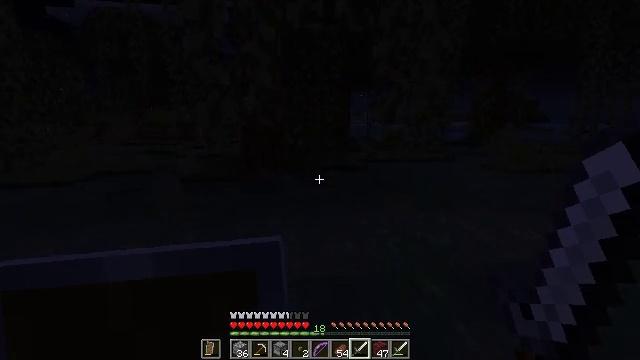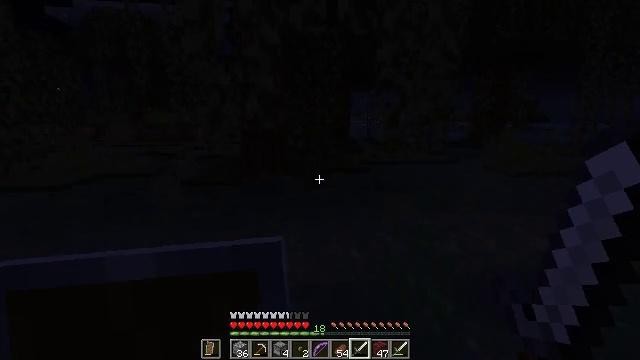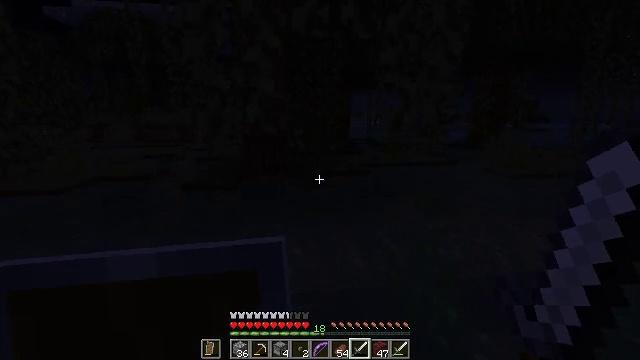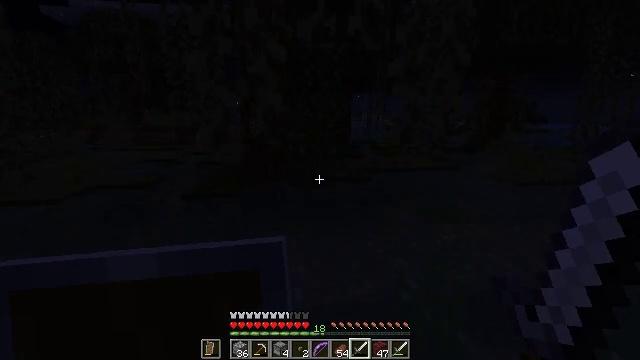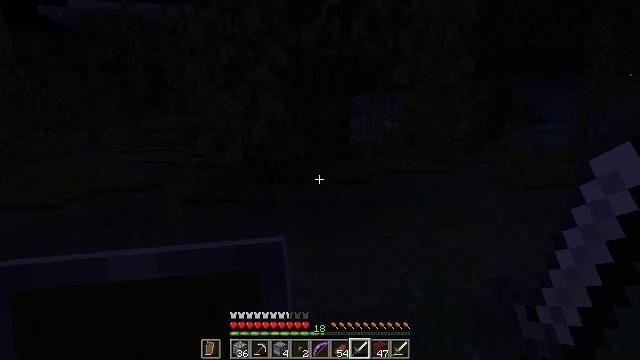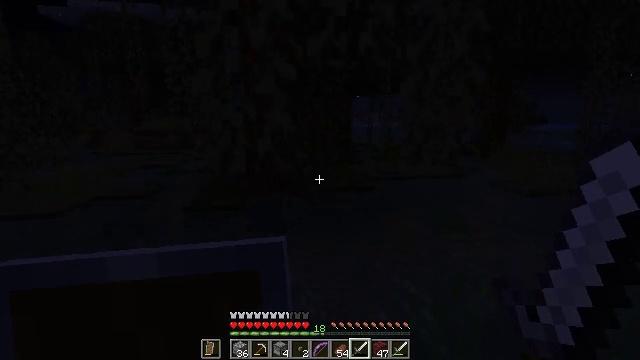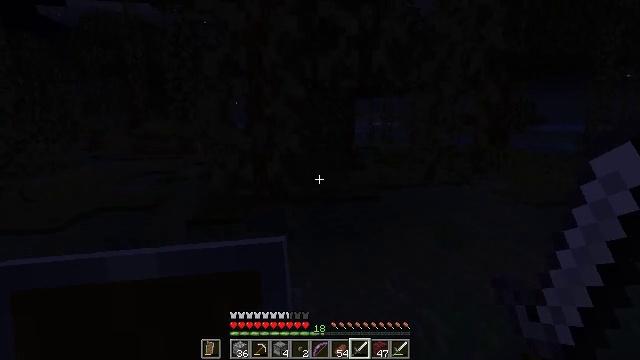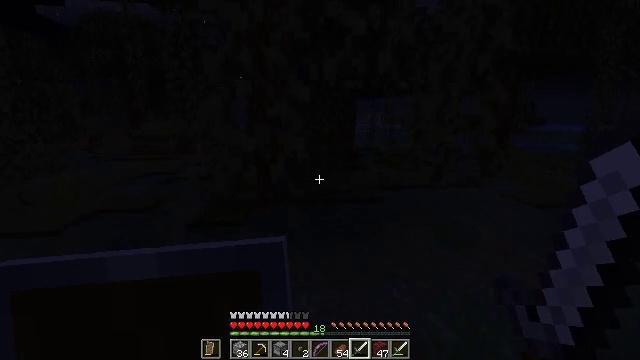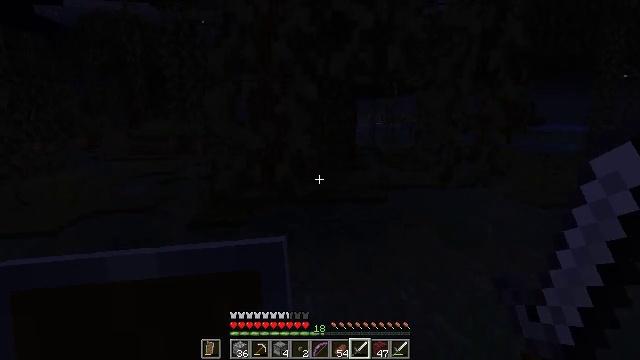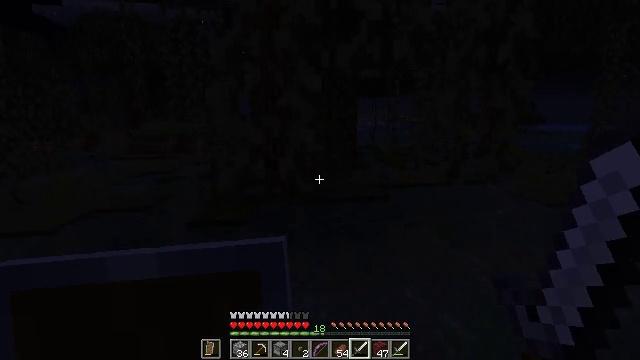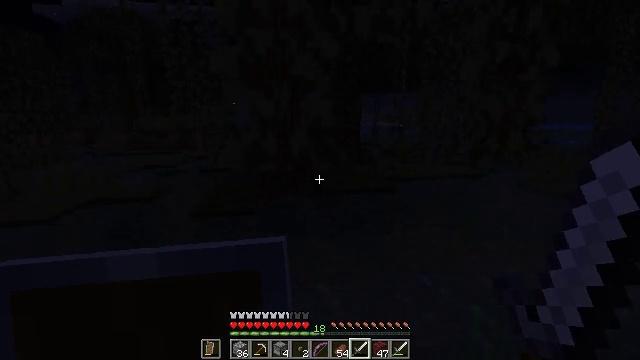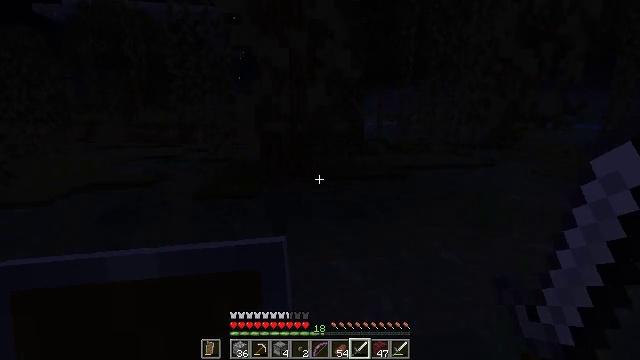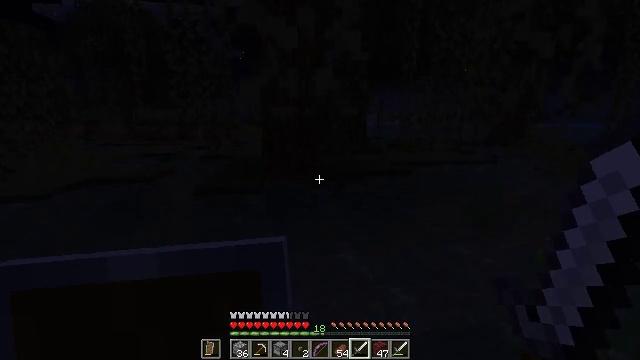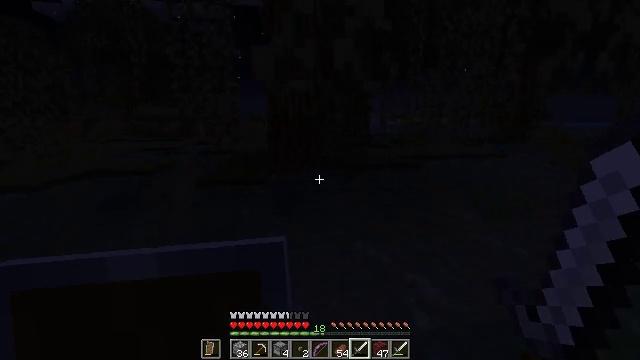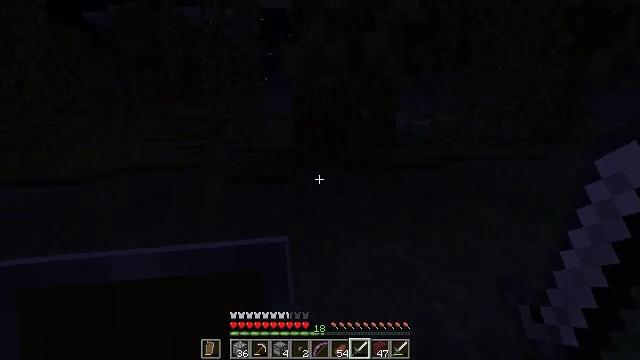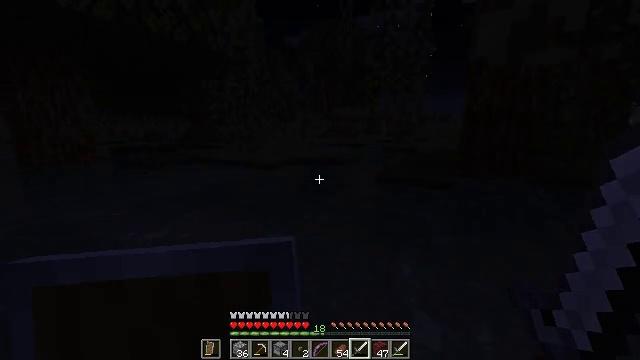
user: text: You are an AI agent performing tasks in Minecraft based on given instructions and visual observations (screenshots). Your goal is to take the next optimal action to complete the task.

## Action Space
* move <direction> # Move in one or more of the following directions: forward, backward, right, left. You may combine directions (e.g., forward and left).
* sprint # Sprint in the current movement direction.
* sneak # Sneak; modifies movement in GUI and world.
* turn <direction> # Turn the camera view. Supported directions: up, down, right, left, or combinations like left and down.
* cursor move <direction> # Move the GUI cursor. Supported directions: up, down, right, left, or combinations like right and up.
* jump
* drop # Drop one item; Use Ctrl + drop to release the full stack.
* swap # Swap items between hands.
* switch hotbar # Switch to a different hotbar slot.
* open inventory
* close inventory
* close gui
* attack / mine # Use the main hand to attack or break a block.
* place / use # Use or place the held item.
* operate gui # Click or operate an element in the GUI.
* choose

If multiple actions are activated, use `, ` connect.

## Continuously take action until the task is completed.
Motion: motion action
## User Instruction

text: Hunt mobs.
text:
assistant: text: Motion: move forward and move left, jump
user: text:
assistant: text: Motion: move forward and move left, jump
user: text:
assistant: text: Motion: move forward and move left, jump
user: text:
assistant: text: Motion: move forward and move left, jump
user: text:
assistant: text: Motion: move forward and move left, jump
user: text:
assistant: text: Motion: move forward and move left, jump
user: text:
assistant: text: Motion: move forward and move left, jump
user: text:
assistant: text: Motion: move forward and move left, jump
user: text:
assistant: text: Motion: move forward and move left, jump
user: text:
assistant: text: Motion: move forward and move left, jump
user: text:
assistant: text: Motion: move forward and move left, jump
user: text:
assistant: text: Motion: move forward and move left, jump
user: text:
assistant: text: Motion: move forward and move left, jump
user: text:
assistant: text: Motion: move forward and move left, turn left, jump
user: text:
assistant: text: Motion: move forward and move left, turn left, jump
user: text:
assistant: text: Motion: move forward and move left, turn left, jump
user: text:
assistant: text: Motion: move forward and move left, turn left, jump
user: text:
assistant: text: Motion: move forward and move left, turn left, jump
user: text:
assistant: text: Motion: move forward and move left, jump
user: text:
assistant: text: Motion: move forward and move left, jump
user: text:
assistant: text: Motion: move forward and move left, jump
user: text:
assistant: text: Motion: move forward and move left, jump
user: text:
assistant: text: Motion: move forward and move left, jump
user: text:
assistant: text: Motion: move forward and move left, jump
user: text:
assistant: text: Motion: move forward and move left, jump
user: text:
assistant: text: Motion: move forward and move left, jump
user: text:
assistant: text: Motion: move forward and move left, jump
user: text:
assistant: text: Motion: move forward and move left, jump
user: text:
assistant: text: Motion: move forward and move left, jump
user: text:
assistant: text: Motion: move forward and move left, jump